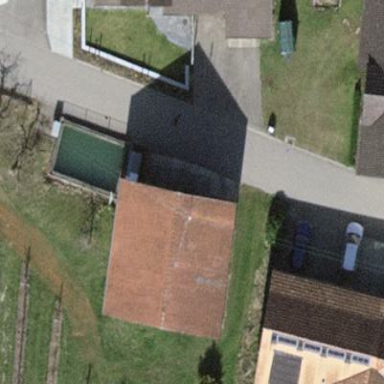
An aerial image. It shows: Shed building.